Aerial crown-view tile of a tropical tree (Barro Colorado Island, Panama), acquired 20250715:
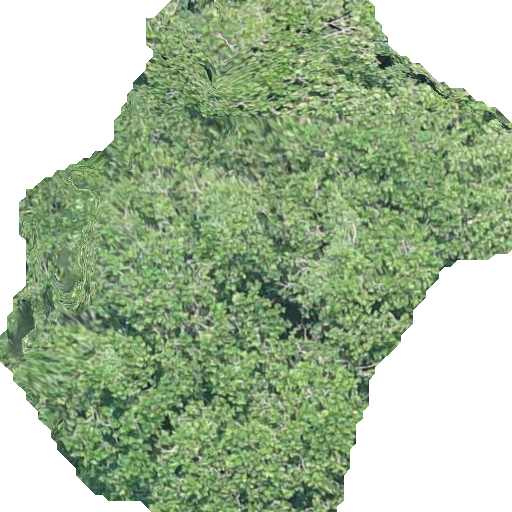
Species: Anacardium excelsum
GBIF accepted scientific name: Anacardium excelsum
Crown area: 294.797 m²